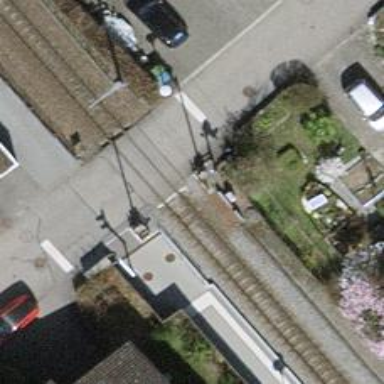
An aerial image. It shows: Level crossing along the railway.